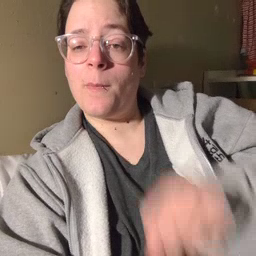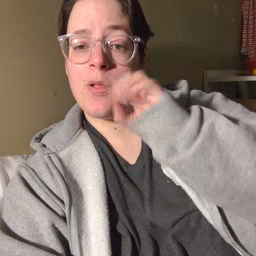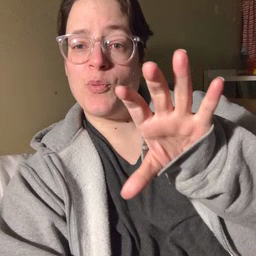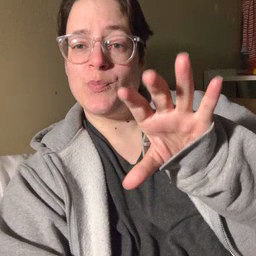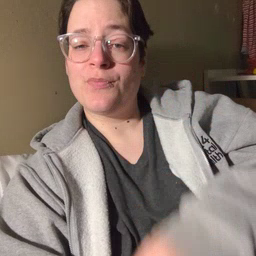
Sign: blow